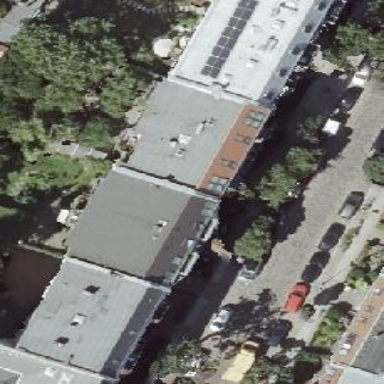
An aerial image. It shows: Saltbox-roofed apartment building.